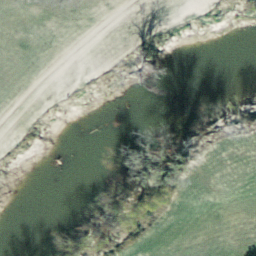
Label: river